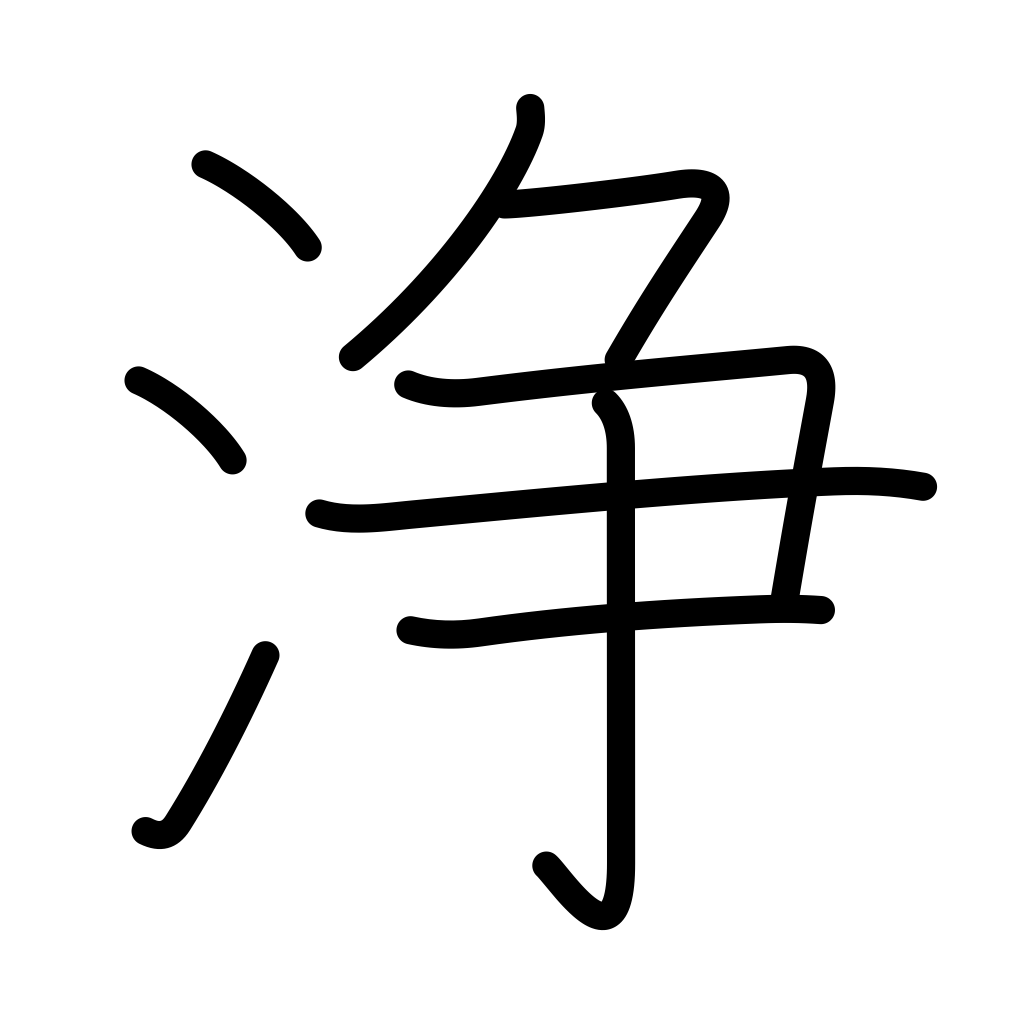
Meaning: clean, purify, cleanse, exorcise, Manchu Dynasty